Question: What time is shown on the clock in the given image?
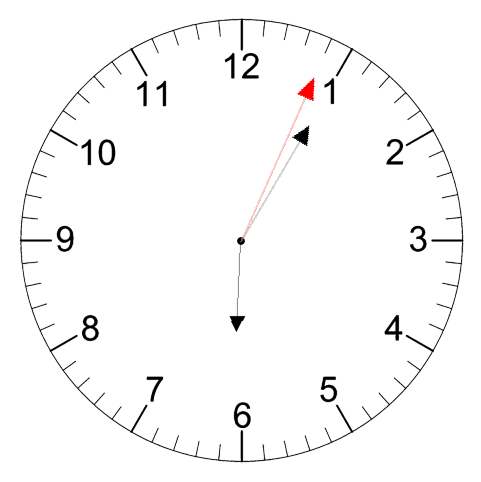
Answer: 06:05:04